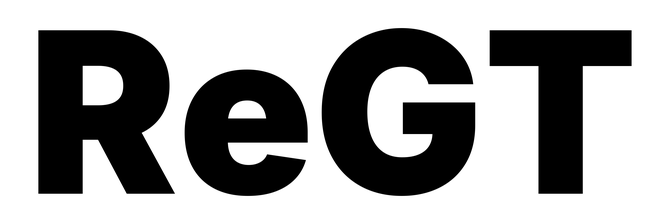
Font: Inter_Black